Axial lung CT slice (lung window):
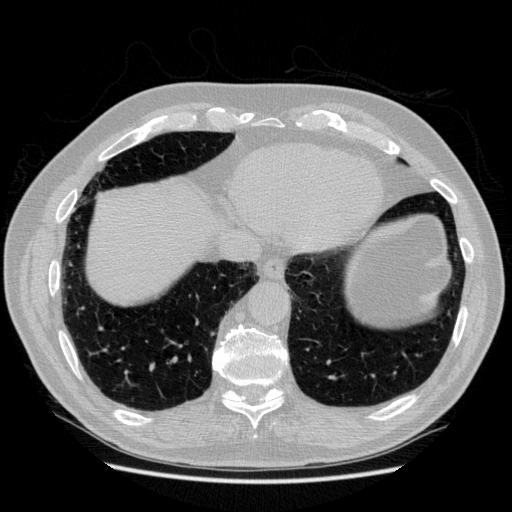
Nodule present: no